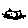
Label: cat